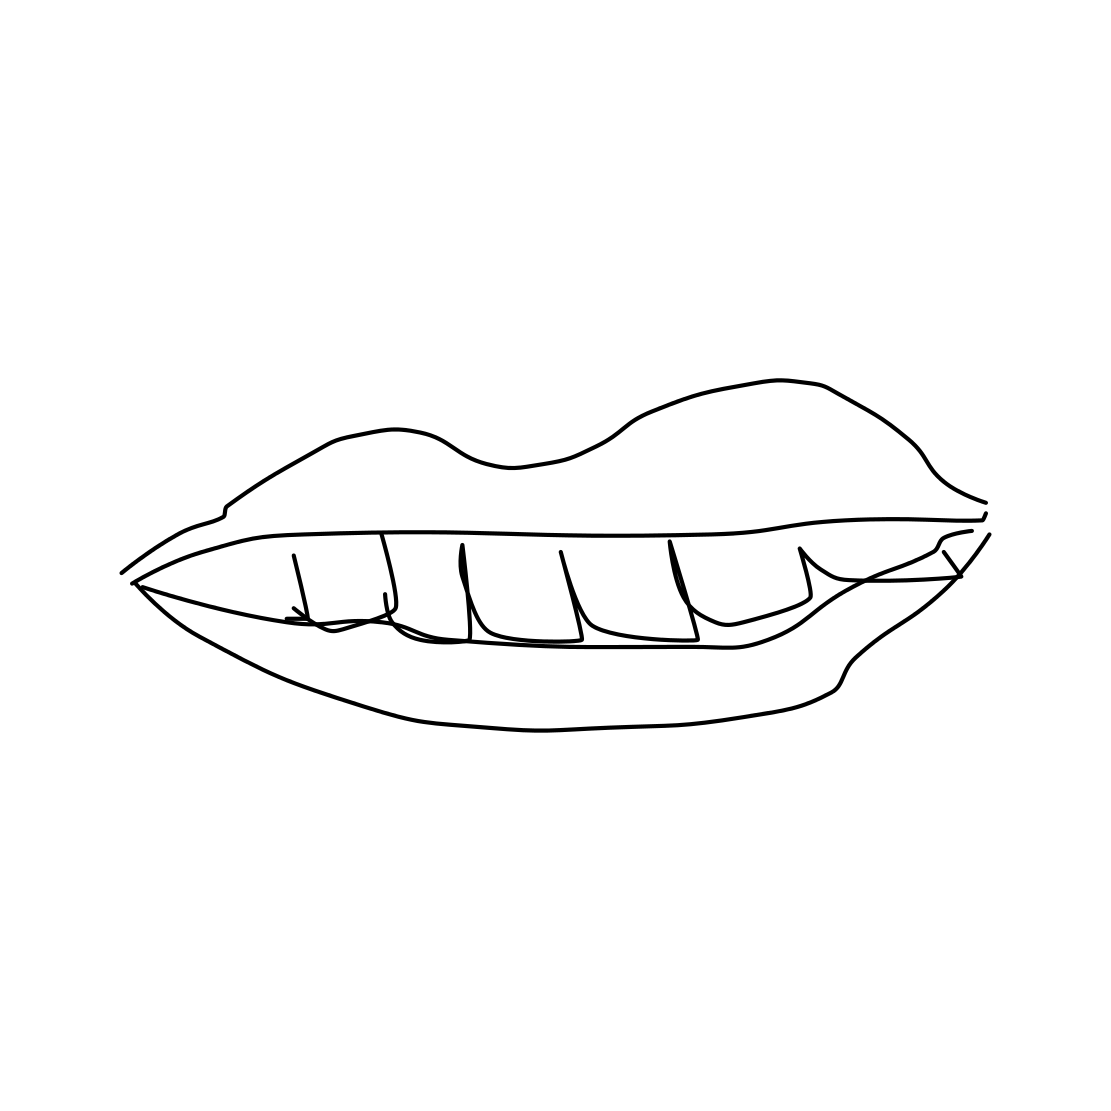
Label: mouth